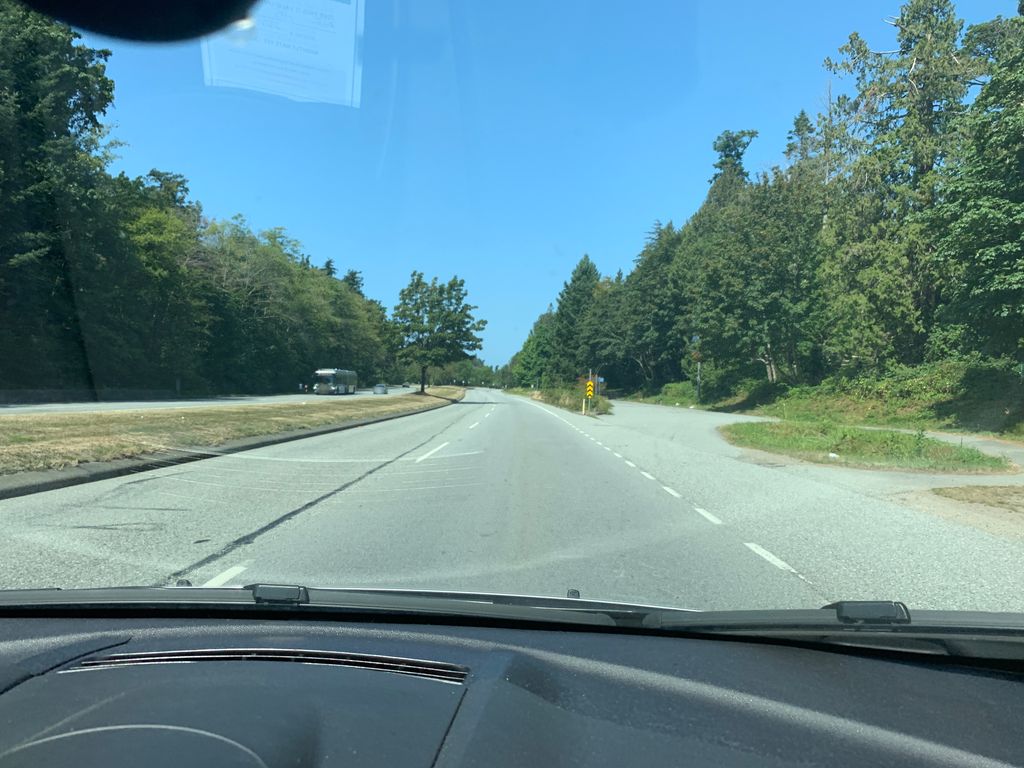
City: vancouver